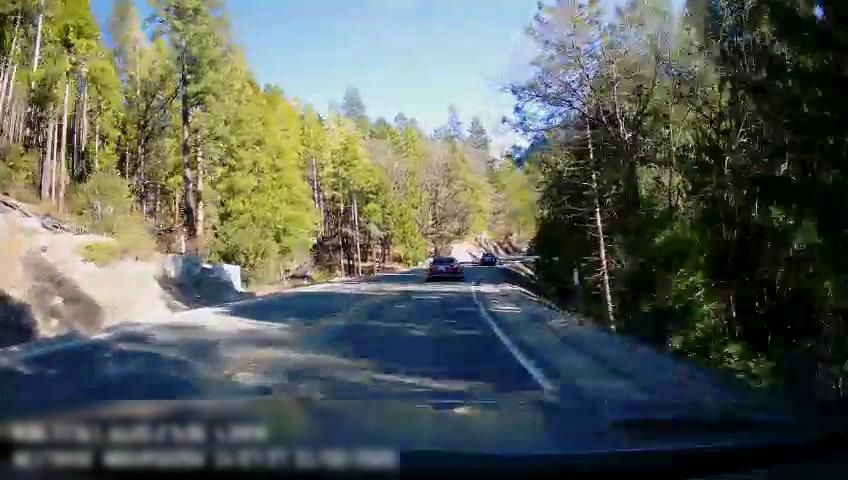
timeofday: Day
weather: Sunny
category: Drivable Space
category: Vehicles | Car
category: Vehicles | Car
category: Lanes | Opposite Lane
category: Lanes | Current Lane